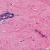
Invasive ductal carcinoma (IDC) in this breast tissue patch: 0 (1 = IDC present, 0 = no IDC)